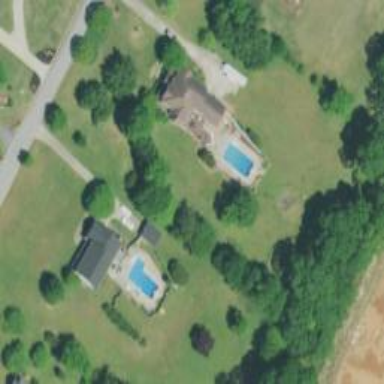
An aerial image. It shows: Swimming pool located in leisure land.